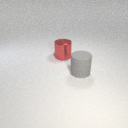
large gray rubber cylinder to the right of large red metal cylinder